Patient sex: F
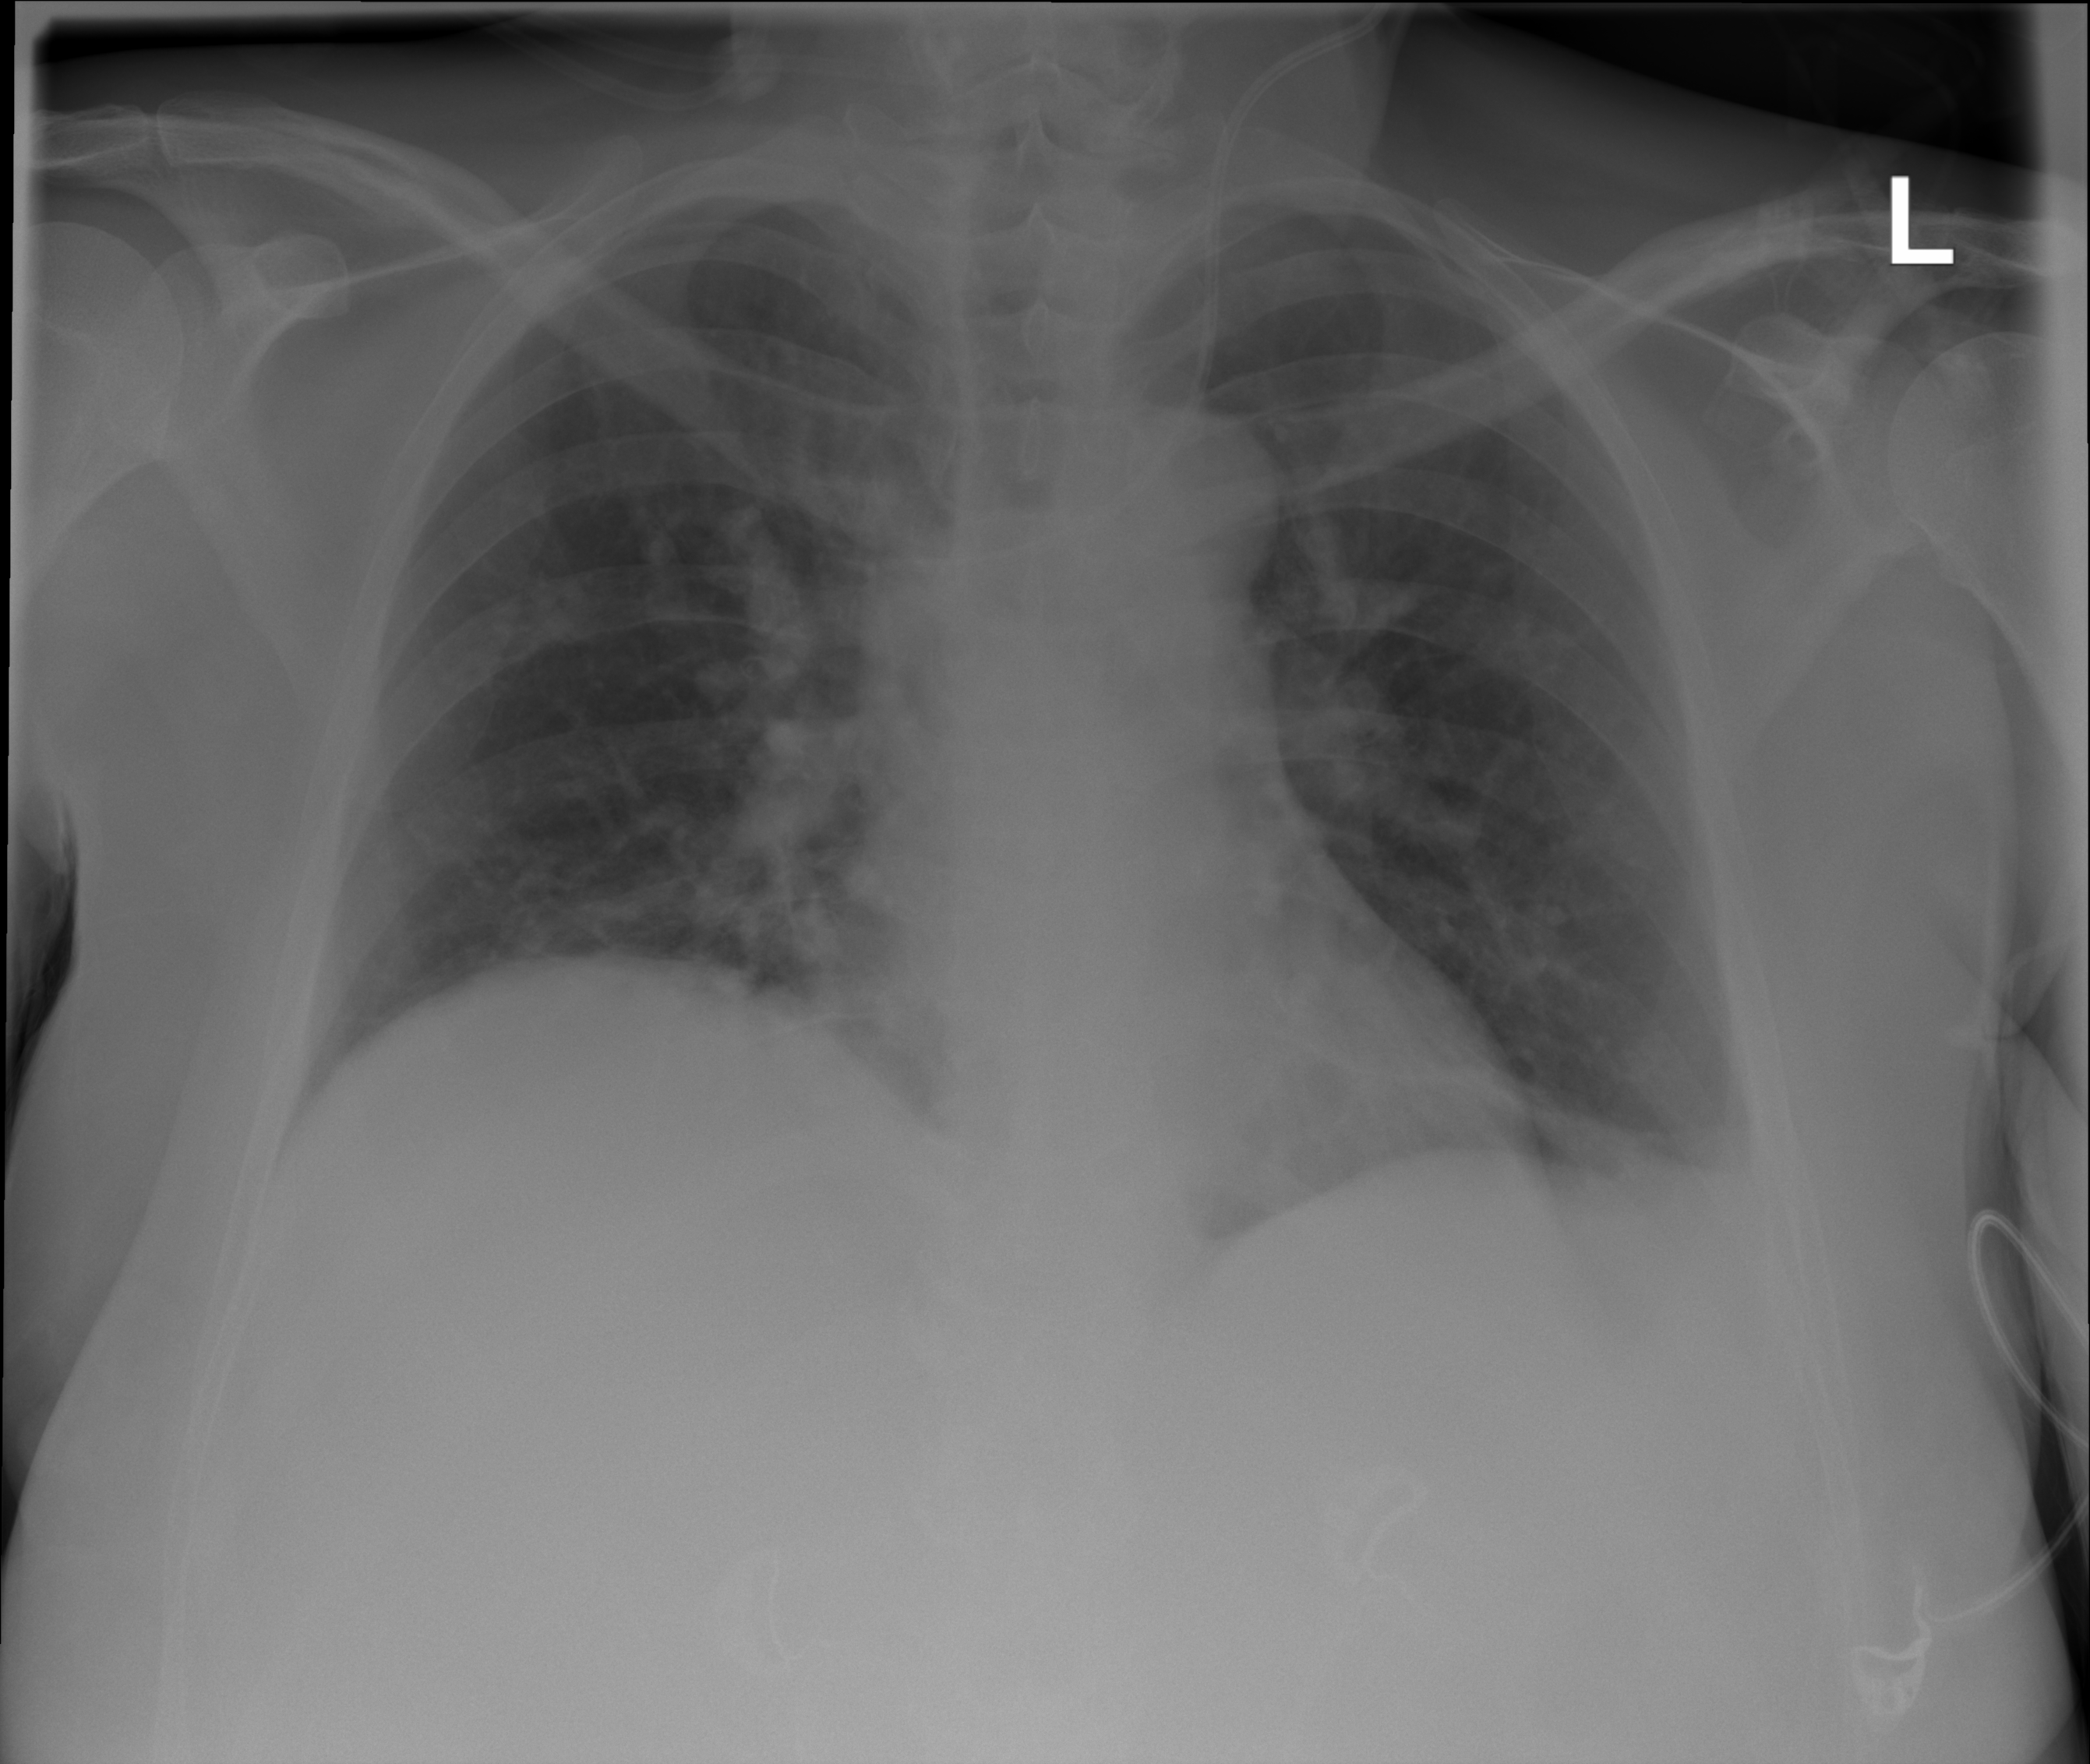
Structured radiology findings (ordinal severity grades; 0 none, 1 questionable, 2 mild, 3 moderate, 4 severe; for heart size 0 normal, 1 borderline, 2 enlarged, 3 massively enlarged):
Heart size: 0
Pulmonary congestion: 2
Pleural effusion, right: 0
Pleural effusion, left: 0
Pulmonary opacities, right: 0
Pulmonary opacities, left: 0
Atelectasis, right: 1
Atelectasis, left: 2